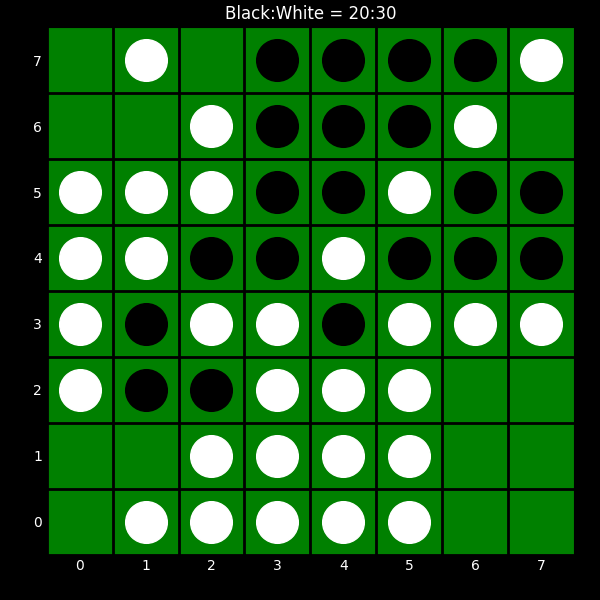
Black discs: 20
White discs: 30